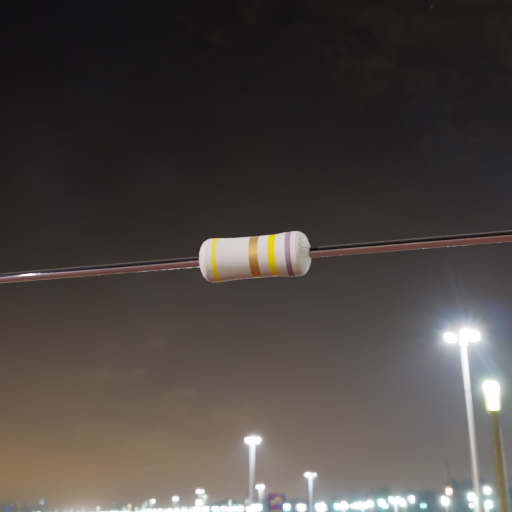
Resistor colour bands (in order): yellow, gold, yellow, gray